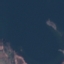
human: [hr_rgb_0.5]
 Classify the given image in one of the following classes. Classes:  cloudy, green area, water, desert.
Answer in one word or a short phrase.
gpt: water